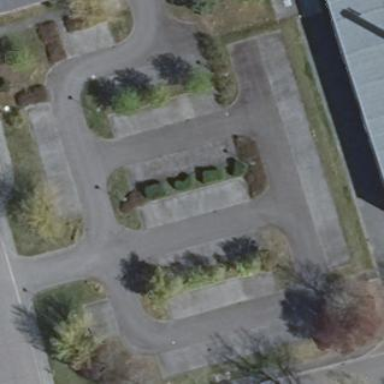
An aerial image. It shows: Parking area with surface.